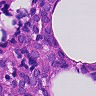
Metastatic tissue present: yes